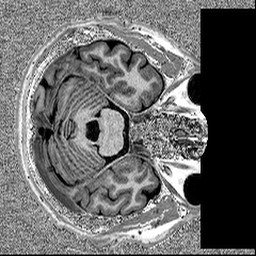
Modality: MP2RAGE
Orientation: axial
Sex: male